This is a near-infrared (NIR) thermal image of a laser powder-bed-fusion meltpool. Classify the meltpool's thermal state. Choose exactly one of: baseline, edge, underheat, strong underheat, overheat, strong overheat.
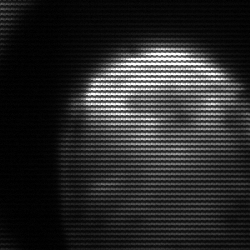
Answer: edge